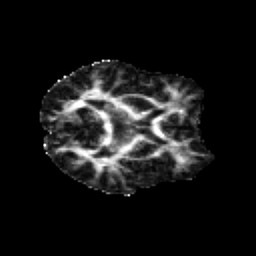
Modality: FA
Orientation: axial
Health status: healthy
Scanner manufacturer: siemens
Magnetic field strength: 3 T
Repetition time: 12 s
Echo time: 0.092 s